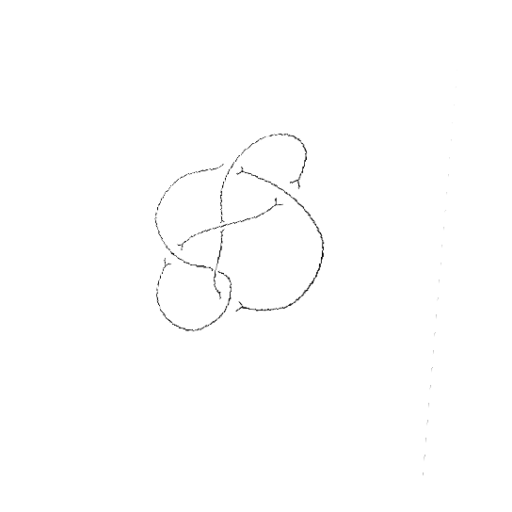
Crossing number: 6